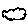
Label: cloud